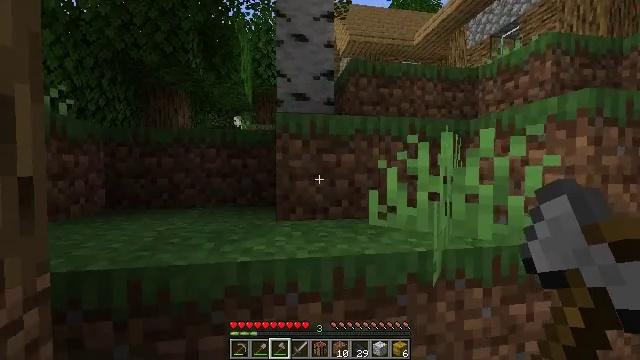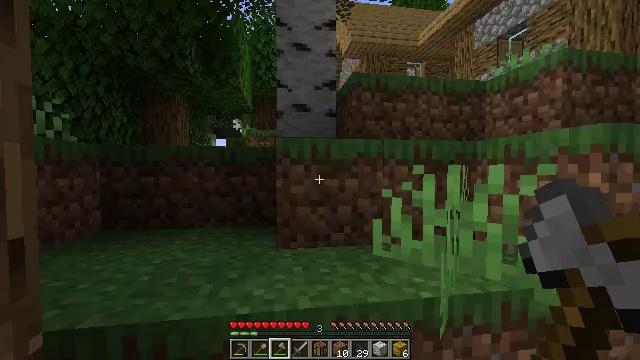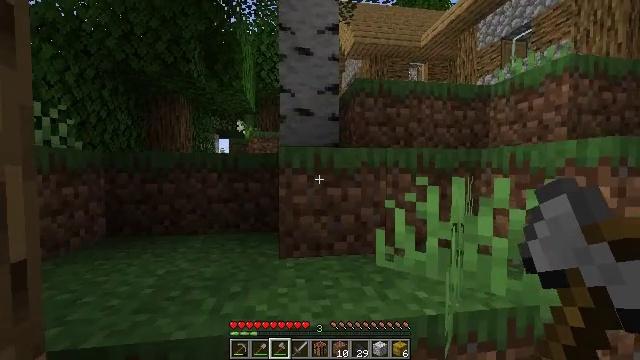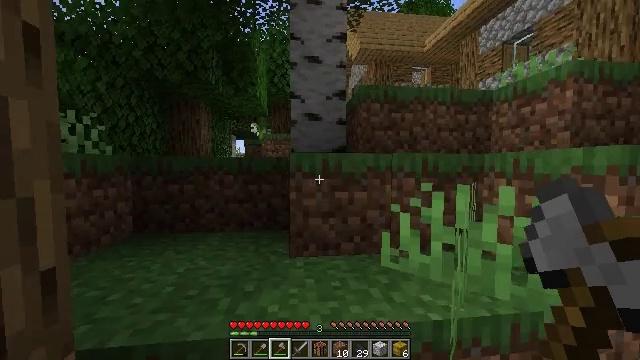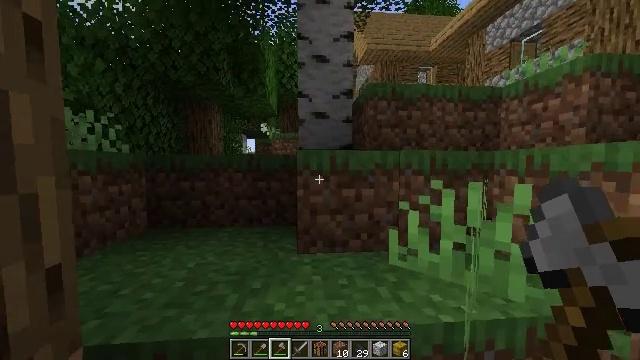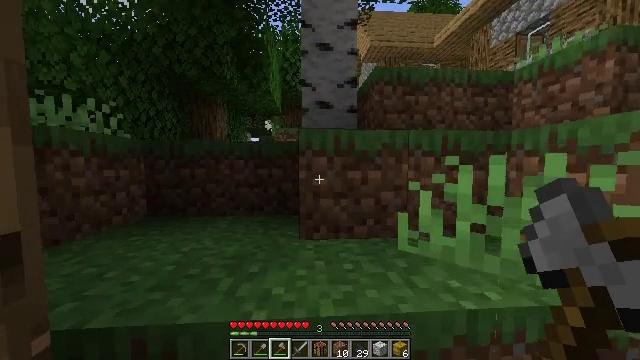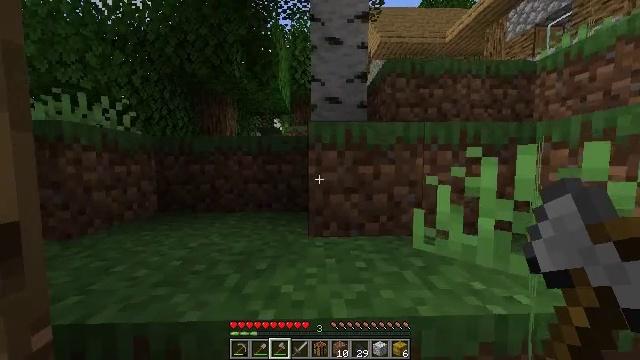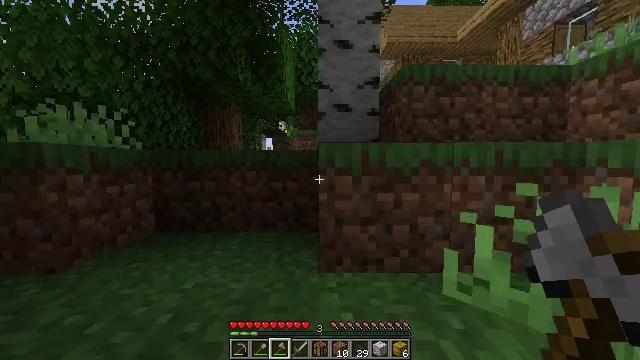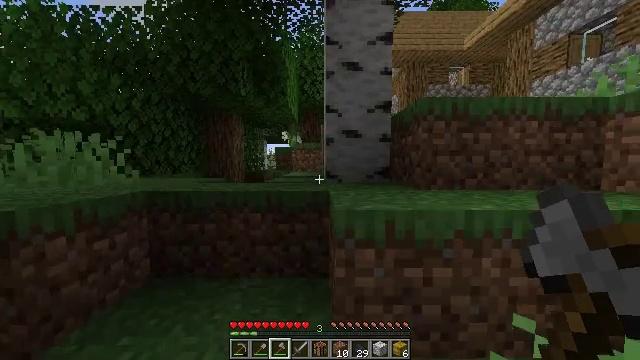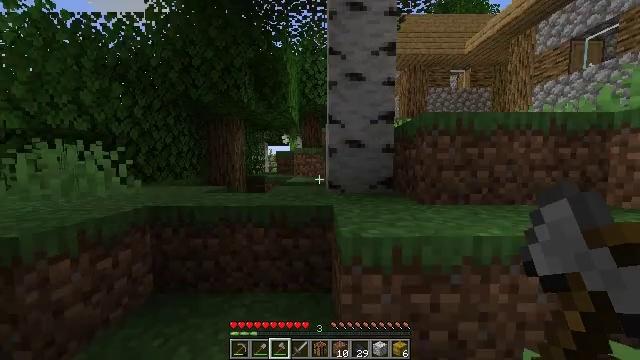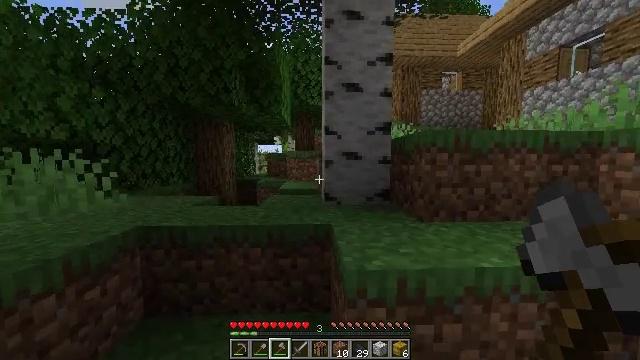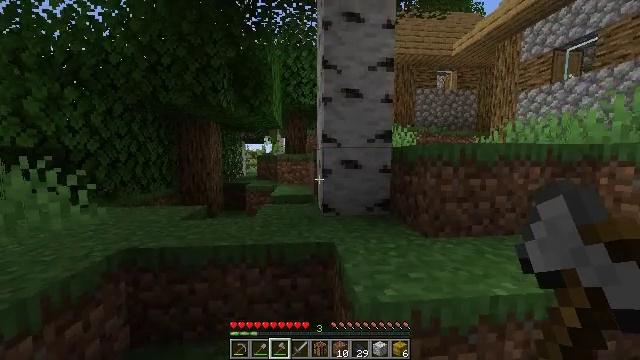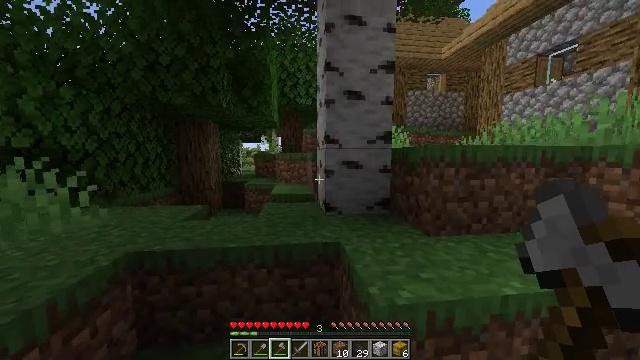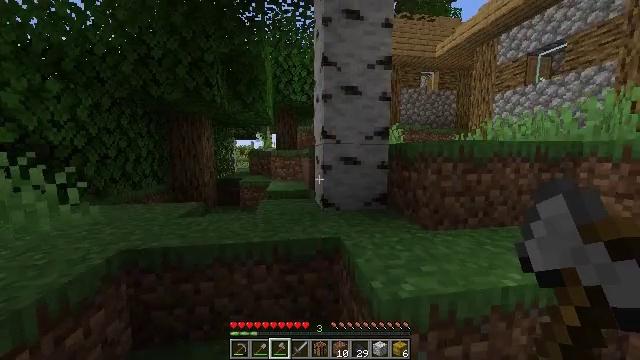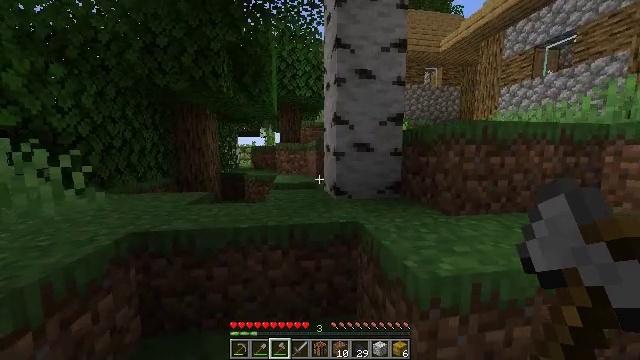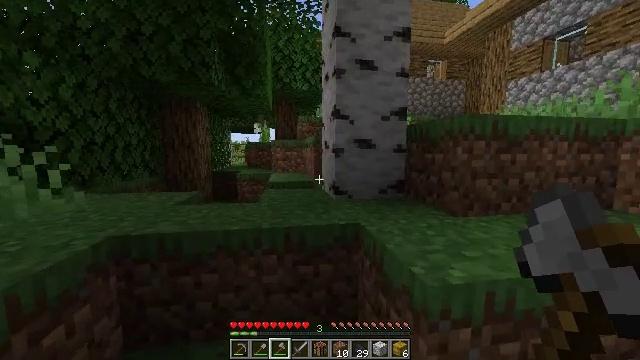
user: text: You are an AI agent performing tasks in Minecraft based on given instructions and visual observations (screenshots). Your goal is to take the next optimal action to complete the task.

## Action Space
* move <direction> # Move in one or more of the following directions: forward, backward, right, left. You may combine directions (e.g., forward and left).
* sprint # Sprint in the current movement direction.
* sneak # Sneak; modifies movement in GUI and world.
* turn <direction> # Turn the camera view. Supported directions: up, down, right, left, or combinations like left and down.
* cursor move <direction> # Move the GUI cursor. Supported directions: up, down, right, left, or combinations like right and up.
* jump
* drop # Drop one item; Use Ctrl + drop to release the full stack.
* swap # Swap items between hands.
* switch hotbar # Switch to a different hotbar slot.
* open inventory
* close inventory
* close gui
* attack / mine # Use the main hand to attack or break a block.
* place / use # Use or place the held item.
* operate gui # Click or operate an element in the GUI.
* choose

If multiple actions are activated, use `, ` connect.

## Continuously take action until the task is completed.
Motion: motion action
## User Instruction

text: Mine a hay block from the field.
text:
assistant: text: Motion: move forward, sprint, jump
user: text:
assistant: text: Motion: move forward, sprint
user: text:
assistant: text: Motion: move forward, sprint, turn left
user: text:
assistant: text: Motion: move forward, sprint, turn left
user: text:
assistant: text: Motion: move forward, sprint
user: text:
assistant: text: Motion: move forward and move left, sprint, turn left, jump
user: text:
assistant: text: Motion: move forward and move left, sprint, turn left, jump
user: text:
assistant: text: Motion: move forward and move left, sprint, jump
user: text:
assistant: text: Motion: move forward and move left, sprint, jump
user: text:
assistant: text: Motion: move forward and move left, sprint, turn right, jump
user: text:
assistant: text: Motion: move forward and move left, sprint, turn right
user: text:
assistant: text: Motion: move forward and move left, sprint, turn right
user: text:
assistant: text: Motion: move forward and move left, sprint, turn right
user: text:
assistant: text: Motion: move forward and move left, sprint
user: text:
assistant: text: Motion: move forward and move left, sprint
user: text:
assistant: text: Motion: move forward and move left, sprint
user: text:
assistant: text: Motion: move forward and move left, sprint
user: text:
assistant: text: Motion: move forward and move left, sprint, turn right
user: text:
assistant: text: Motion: move forward, sprint, turn right
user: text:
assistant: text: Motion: move forward, sprint, jump
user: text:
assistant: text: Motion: move forward, sprint, jump
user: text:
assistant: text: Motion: move forward, sprint, turn right, jump
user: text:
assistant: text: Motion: move forward, sprint, turn right, jump
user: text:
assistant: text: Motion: move forward, sprint, jump
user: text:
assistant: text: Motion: move forward, sprint
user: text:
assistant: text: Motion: move forward, sprint
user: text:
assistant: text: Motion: move forward, sprint
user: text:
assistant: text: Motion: move forward, sprint, turn right
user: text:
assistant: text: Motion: move forward, sprint, turn right
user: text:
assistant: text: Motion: move forward, sprint